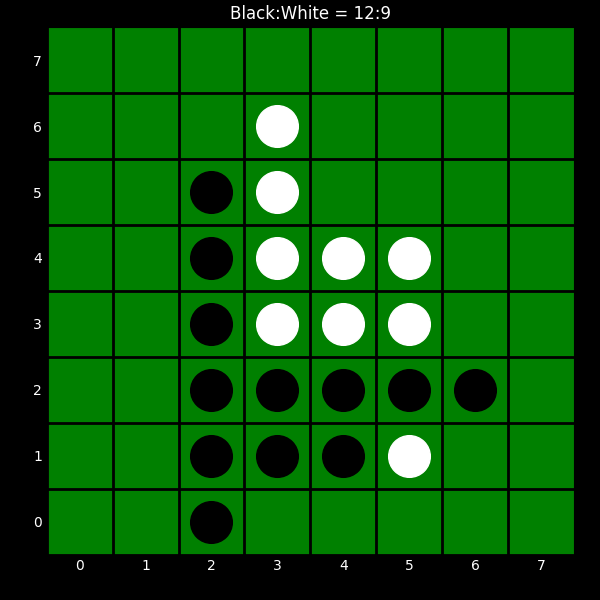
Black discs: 12
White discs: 9